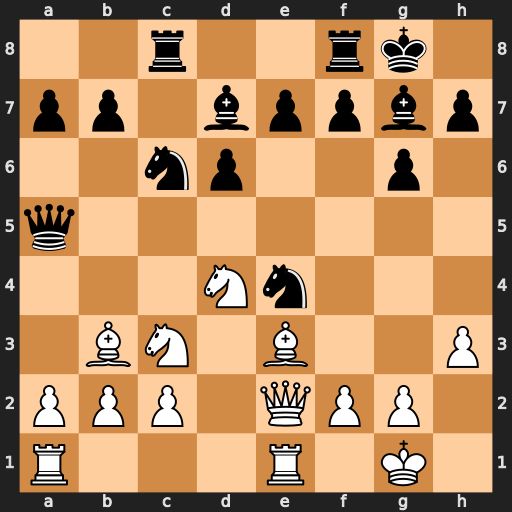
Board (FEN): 2r2rk1/pp1bppbp/2np2p1/q7/3Nn3/1BN1B2P/PPP1QPP1/R3R1K1
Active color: w
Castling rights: -
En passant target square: -
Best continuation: Nxc6 Bxc6 Nxe4